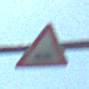
Verkehrszeichen: UnebeneFahrbahn
Umgebung: Outdoor, Special
Tageszeit: MorningAfternoon
Wetter: Clear
Licht: Natural
Jahreszeit: NotSpecified
Kontrast: HighContrast